Question: No foreign keys defined in the database. So I've setup associations.
problem: can't seem to be able to reference the Role table as expected:
I can get as far as u.UserNamesInRole then can't make the jump to role table.
'''
IEnumerable<fmwebapp1.Old_App_Code.TelerikUsersDataContext.User> userList = (from u in dbTelerik.Users
where u.UsersInRoles.Role.Name = "admin"
select u.UsersInRoles);
'''

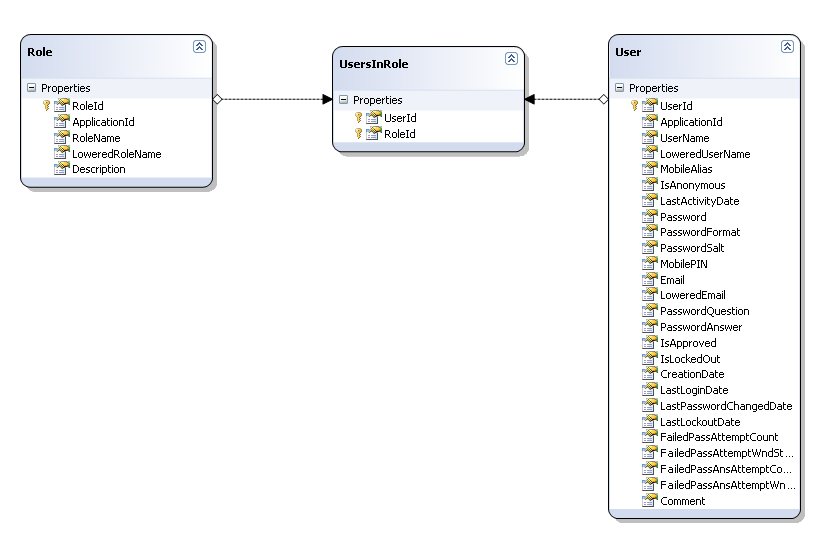
Answer: In a many-to-many relationship, when I want results from one side only, filtered by values on the other side, I usually start my query in the middle of the relation:
To get a role's users:
'''
var users = from ur in context.UsersInRole
where ur.Role.Name == "admin"
select ur.User;
'''
To get a user's roles:
'''
var roles = from ur in context.UsersInRole
where ur.User.UserName == "Jon"
select ur.Role
'''